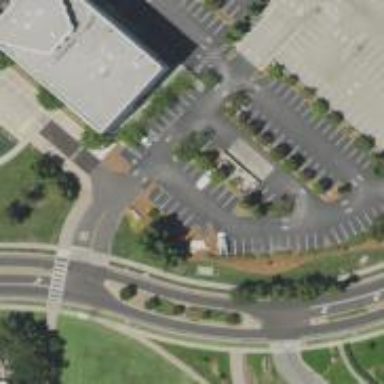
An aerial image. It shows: Parking space.